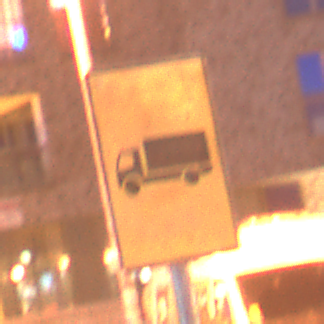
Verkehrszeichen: KFZZulaessigeGesamtmasse3Komma5TOhnePfeilsymbol
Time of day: Night
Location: Outdoor (Urban)
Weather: PartlyCloudy
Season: NotSpecified
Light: Artificial